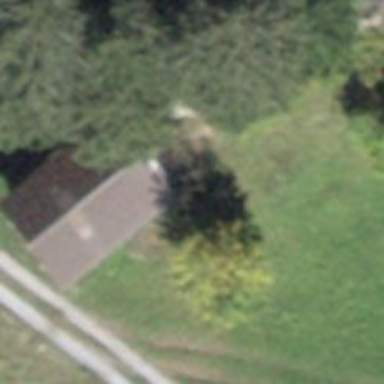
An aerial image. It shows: Rural barn.